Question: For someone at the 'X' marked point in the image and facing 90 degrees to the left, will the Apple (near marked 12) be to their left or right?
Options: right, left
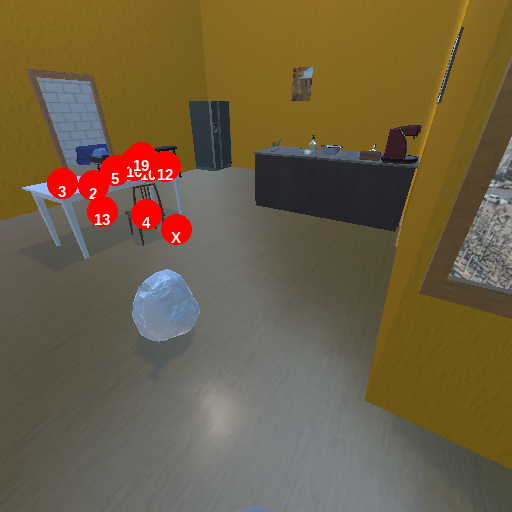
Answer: right